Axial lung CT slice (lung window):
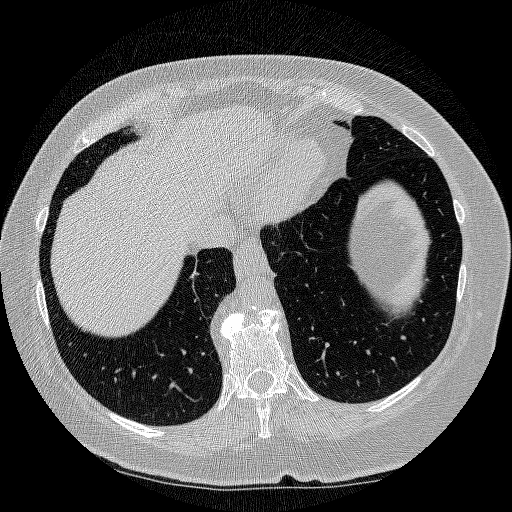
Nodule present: no